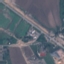
Land use / land cover: Highway